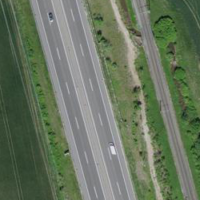
EUNIS habitat code: 57
Species observed at this site:
Milvus milvus